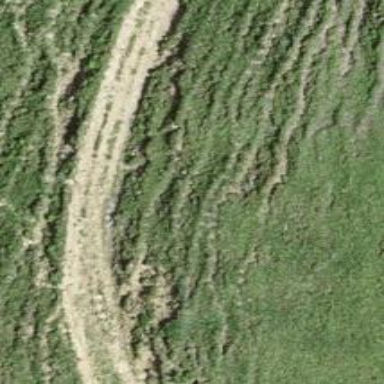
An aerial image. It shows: Dirt track road.